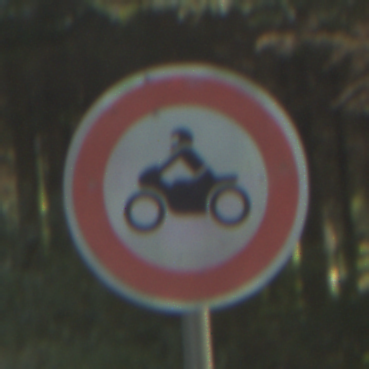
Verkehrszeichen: VerbotKraftraeder
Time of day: MorningAfternoon
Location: Outdoor (Nature)
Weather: Clear
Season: NotSpecified
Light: Natural